Breast ultrasound image
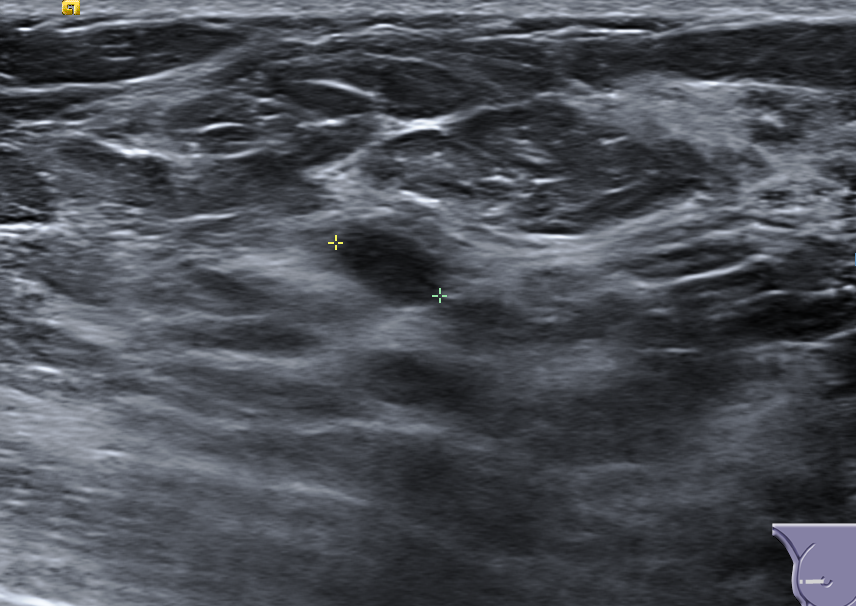
Diagnosis: benign